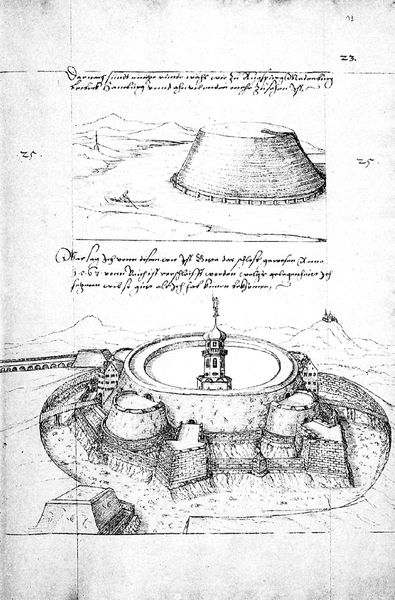
Titel: Beispiele für runde Wälle, wie in Augsburg, Magdeburg, Lübeck, Hamburg und vielerorts zu sehen (oben); Das Schloß zu Gotha, Versuch einer Darstellung des Zustandes vor der Zerstörung von 1567 (unten)
Künstler: Daniel Specklin
Institution: Codex Mathematicus F4, fol. 13r
Württembergische Landesbibliothek Stuttgart
Schlagwörter: berg, wasser, kirchturm, stadt, schwarz, skizze, weiss, zeichnung, anlage, gebäude, architektur, brücke, kirche, boot, rund, turm, schiff, schrift, ansicht, mauer, ruderer, zinnen, befestigung, aufsicht, panorama, ruine, burg, zwiebelturm, festung, schwarzweiß, text, entwurf, graben, stadtmauer, plan, aquädukt, fort, wall, blaupause, burgmauer, wassergraben, erdwall, kegelstumpf, verteidigungswall, verteidigungsanlage, ansischt, draufricht